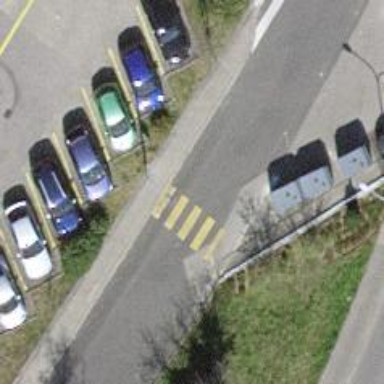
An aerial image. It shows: Marked crossing on the road.